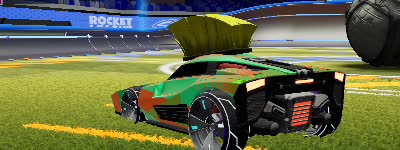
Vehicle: breakout